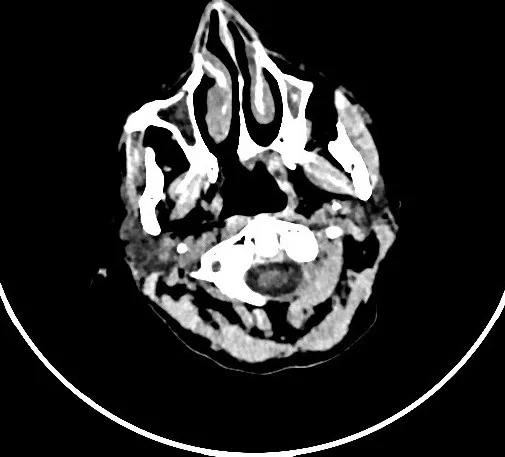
Sinus tomography revealing the presence of bilateral nasal polyposis.
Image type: radiology (ct)